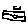
Label: square